Question: I am currently learning advanced JavaScript, with an aim to build a standards compliant (HTML5, CSS3, ESv5) library. Along my way I have already asked a couple of related questions to try and figure out where to start, what to do, what not to do, what to avoid etc. I have already begun reading the ECMA-262 (ECMAScript version 5) documentation, and have been running a few tests before I get started on development work.
Previous questions:
<URL>
<URL>
In my research I found out that different browsers implement the standard differently, and in that respect, they implement different objects. For example, IE implements an object called ActiveXObject, but this is not the case in FireFox. So I wrote a little test facility which determines if something is defined within the browser.
Consider the following which tests a few known objects (including jQuery since this is not built in).

Again, I have reached a point where I am in need of help:
Questions:
1. Given the example above, what is the difference between an object and a function?
2. Do I write functions or objects in ES/JS?
3. Why is Object a function and not an object?
4. Is there any hierarchical structure to built in objects / functions?
5. Can built in objects / functions be redefined as something entirely different?
6. Can built in objects / functions be undefined?
7. Can built in objects / functions be assigned new features if they do not already support them natively?
8. If an object is defined in one browser and not another, how can I compensate for this?
P.S. I do not want answers relating to specific implementations (JavaScript/JScript), rather answers relating to the standard (ECMAScript v5). Thanks in advance!
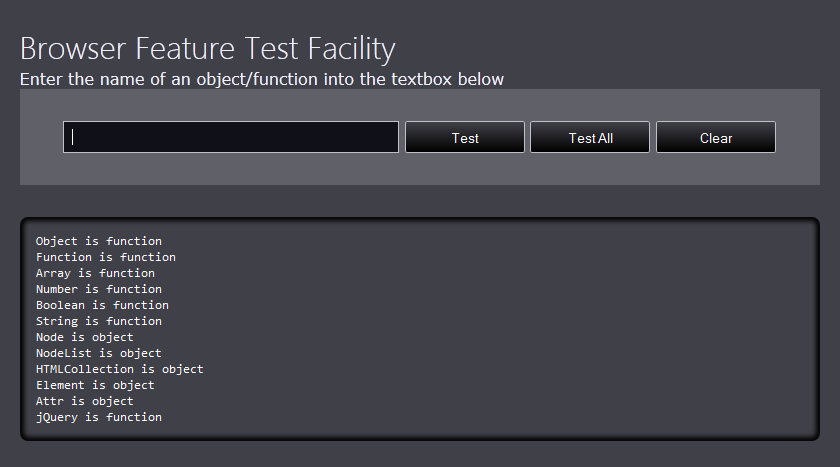
Answer: > Given the example above, what is the difference between an object and a function?
In Chrome, all these items are functions. In general however, a function is an object with the addition that it holds code and that you can call it. So, you can also just add properties to functions (like jQuery does: '$("selector")' or '$.ajax').
> Do I write functions or objects in ES/JS?
Well, obviously that depends on what you code. 'function() {}' gives you a function; '{}' gives you an object. (Again, functions objects in the end.)
> Why is Object a function and not an object?
'Object' is a function because you can call it, either as a constructor or not:
'''
Object(); // returns an empty object
new Object(); // same
'''
Also, given that almost everything is an instance of 'Object', it follows that 'Object' is a constructor and thus a function. (Note again that functions are also objects.)
> Is there any hierarchical structure to built in objects / functions?
As for the ECMAScript built-in objects, there is in a sense. There are constructor functions ('String') on the global object, functions for instances ('Array.prototype.forEach'), and "static" functions ('Object.defineProperty' which is meant to be used on objects, 'Array.isArray' for arrays).
> Can built in objects / functions be redefined as something entirely different?
Sure, you can do 'Object = null'. But any code relying on 'Object' will start throwing exceptions, so it's not recommended at all.
> Can built in objects / functions be undefined?
No, an object is not undefined by definition. 'undefined' is not an object and vice-versa. This holds for any object.
> Can built in objects / functions be assigned new features if they do not already support them natively?
Yes, if e.g. 'Array.prototype.forEach' does not exist, you could set it yourself. But it should be noted that such functions turn up in 'for(var key in arr)' loops which again can cause code to behave differently. This can be solved using 'Object.defineProperty' by using '{enumerable: false}'. But there is another caveat: the function is shared across the whole environment (e.g. the current page). If other code is also setting them you're experiencing collisions.
> If an object is defined in one browser and not another, how can I compensate for this?
You can "shim" such functions. For e.g. ES5 functions such as 'Array.prototype.forEach' there are shims available which make them available on older browsers as well. Underscore.js may be a good example.